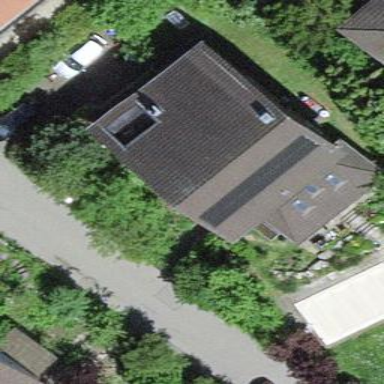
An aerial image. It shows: Simple house.